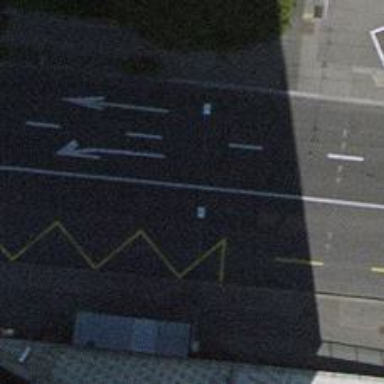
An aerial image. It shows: Public transport stop position.